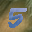
Label: 5